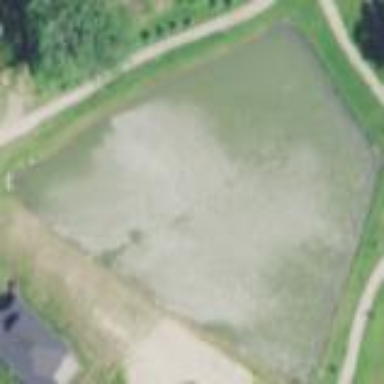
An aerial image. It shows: Pond with natural water.